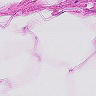
Metastatic tissue present: no